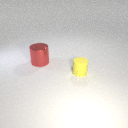
small yellow rubber cylinder to the right of large red metal cylinder